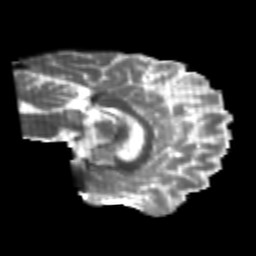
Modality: T2w
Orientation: sagittal
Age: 24
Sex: male
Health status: healthy
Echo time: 0.074 s